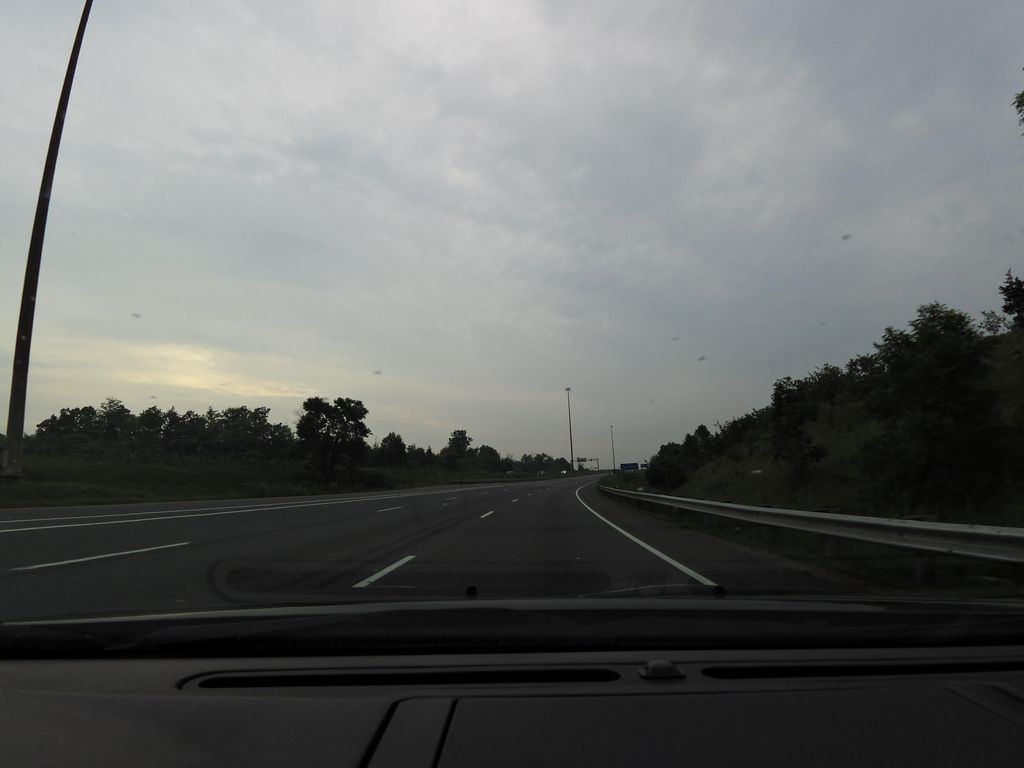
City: hamilton